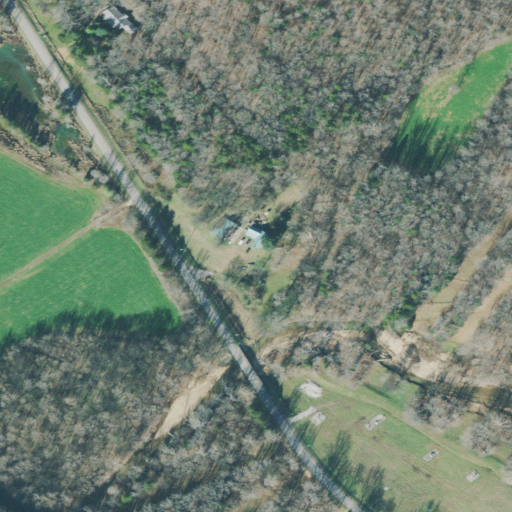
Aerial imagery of valley in Tennessee named Ledbetter Hollow containing deciduous forest, open development, pasture, mixed forest, woody wetlands, cultivated crops, low intensity development, and medium intensity development